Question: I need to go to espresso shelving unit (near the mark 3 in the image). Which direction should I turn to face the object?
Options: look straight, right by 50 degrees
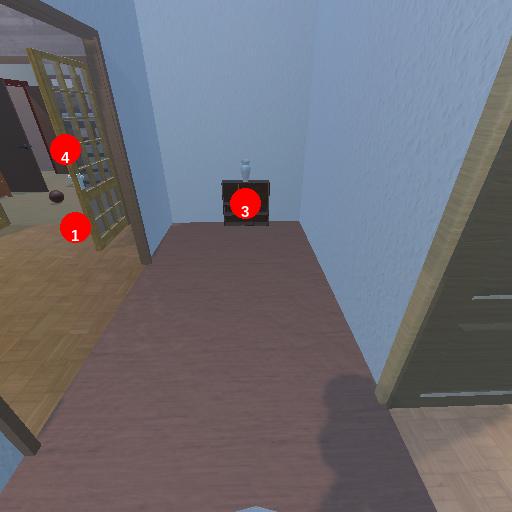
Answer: look straight